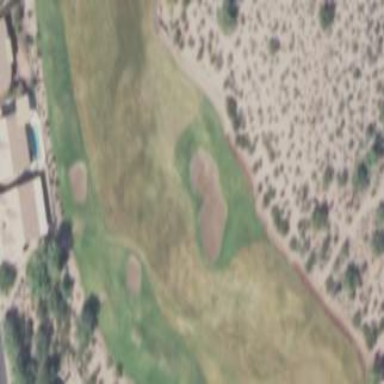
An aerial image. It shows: Golf course with fairway.